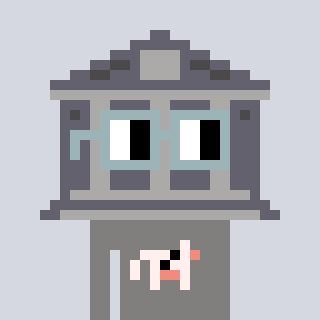
a pixel art character with square dark gray glasses, a bank-shaped head and a bluegrey-colored body on a cool background